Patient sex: M
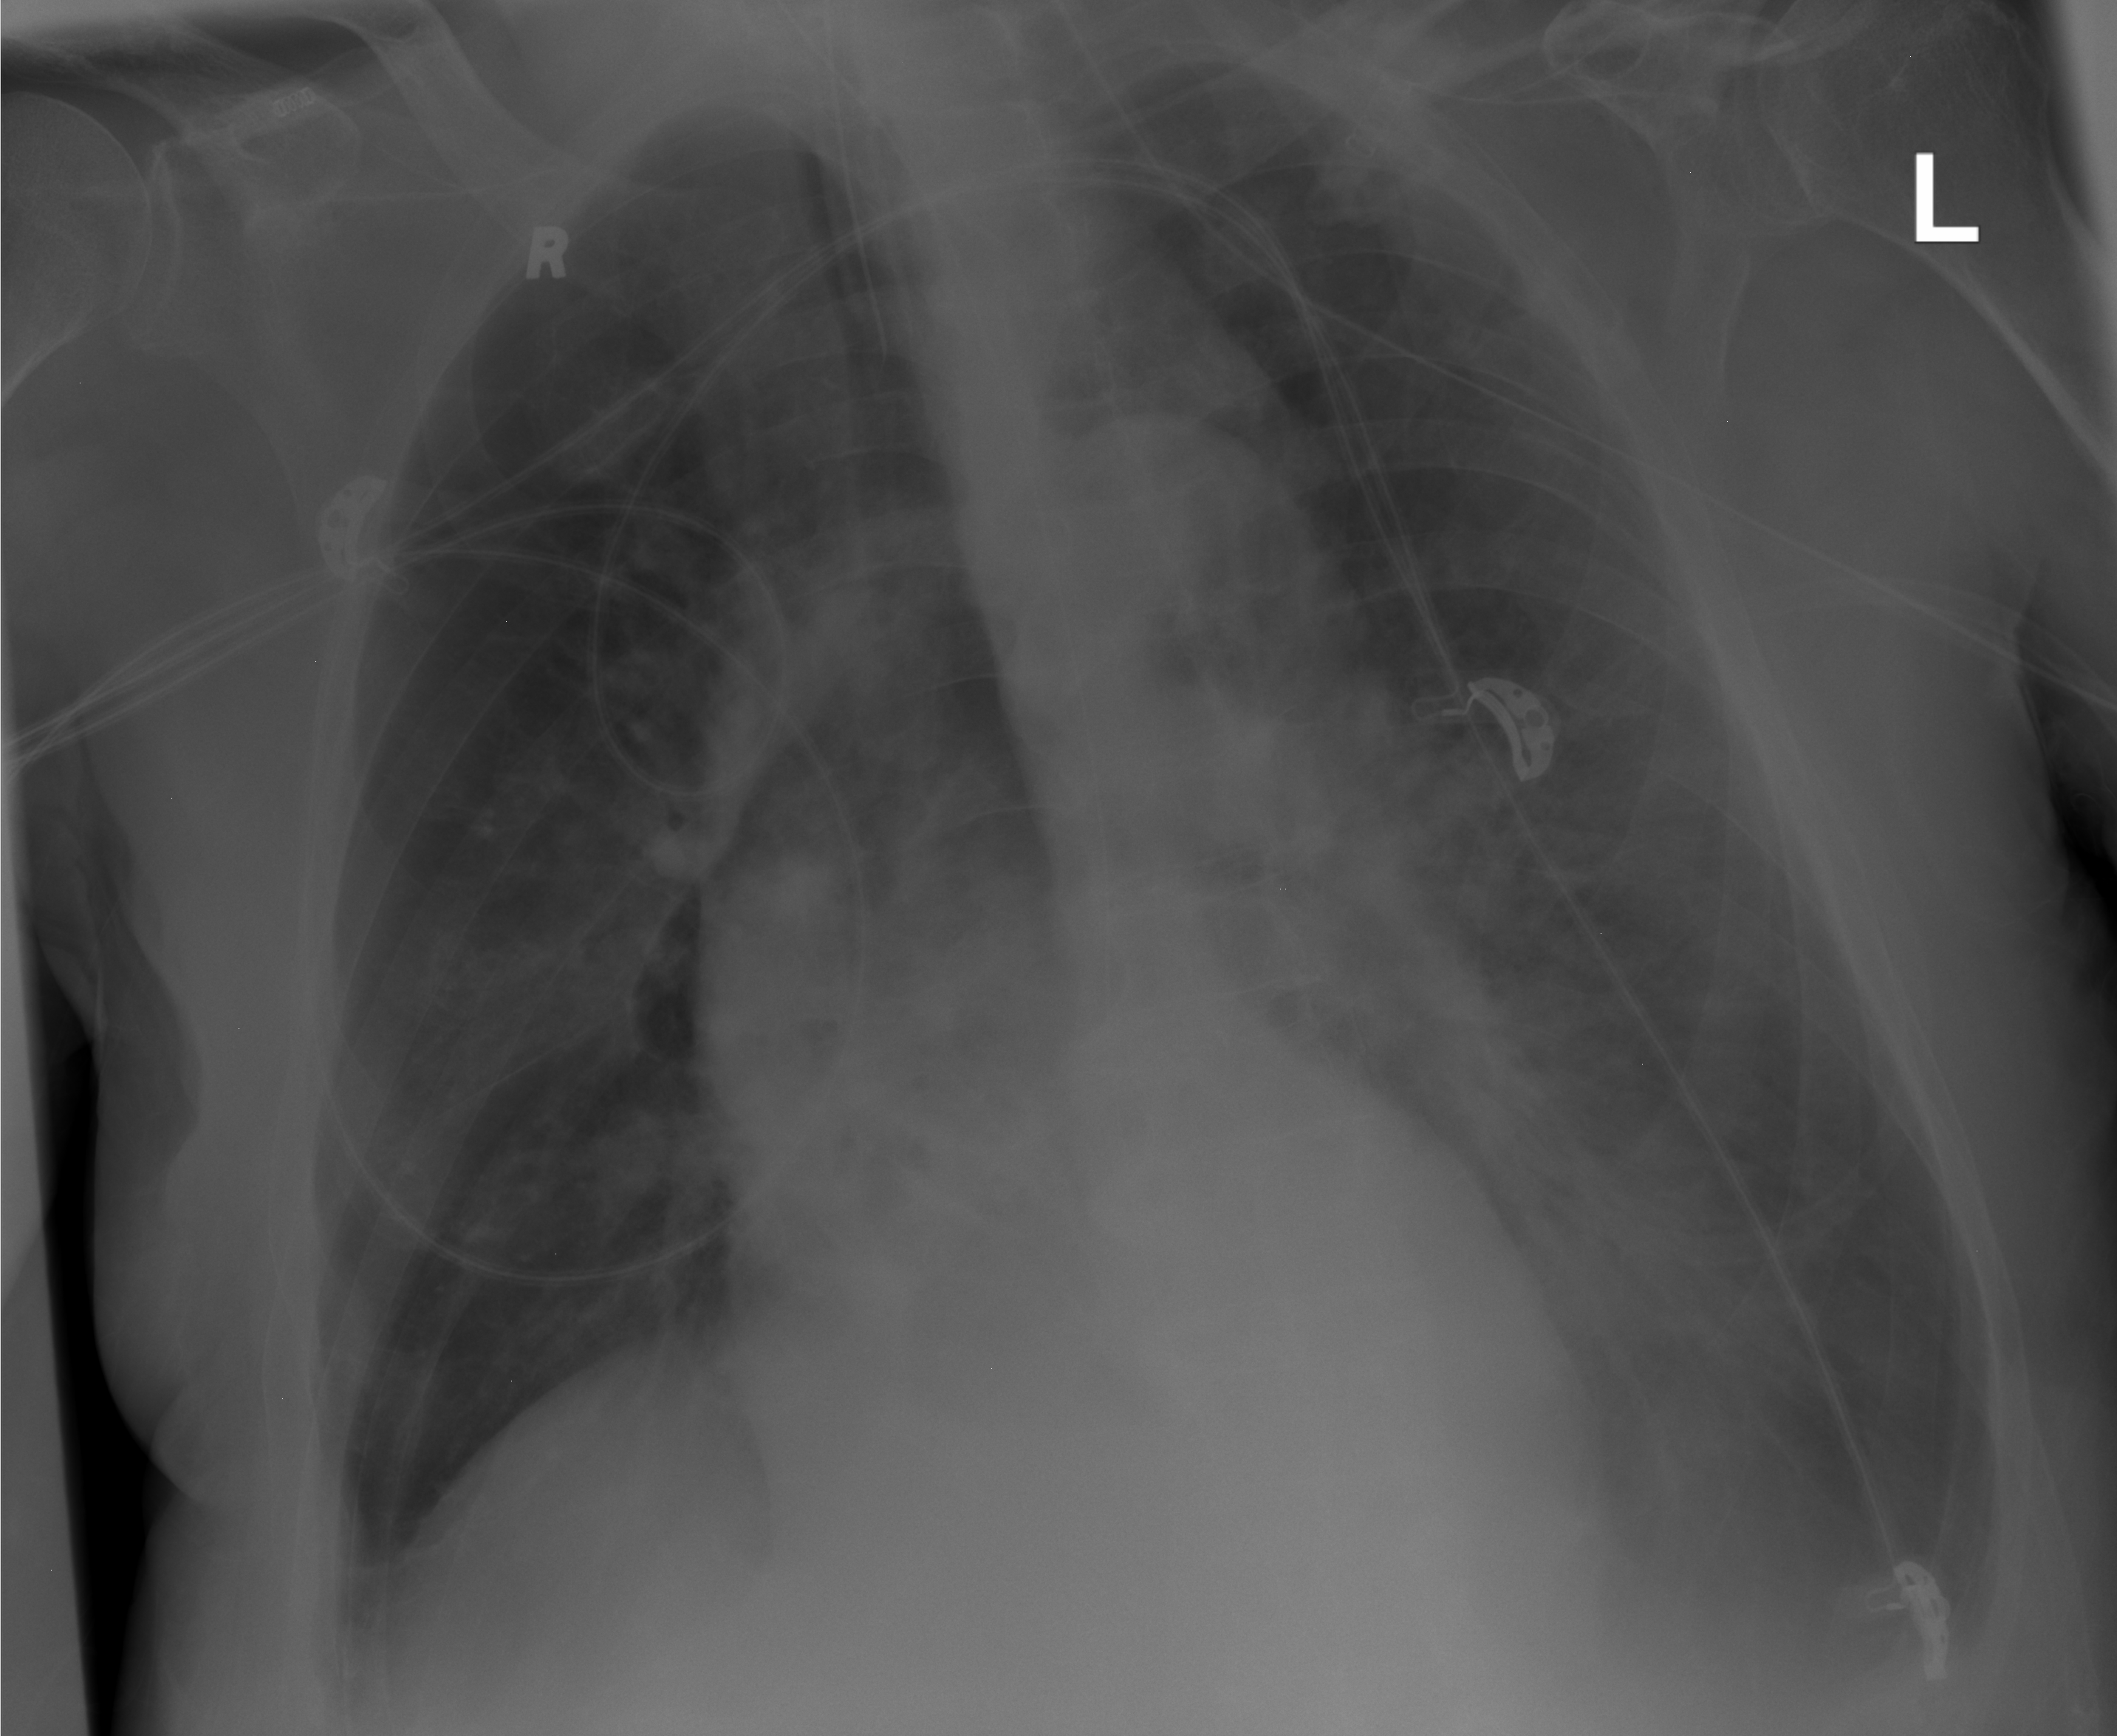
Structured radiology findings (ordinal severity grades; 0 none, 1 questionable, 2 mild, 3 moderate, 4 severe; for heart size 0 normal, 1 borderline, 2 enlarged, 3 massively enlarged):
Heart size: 2
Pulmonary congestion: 2
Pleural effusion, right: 1
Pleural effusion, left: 2
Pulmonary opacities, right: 2
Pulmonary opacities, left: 2
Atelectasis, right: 2
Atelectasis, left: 2